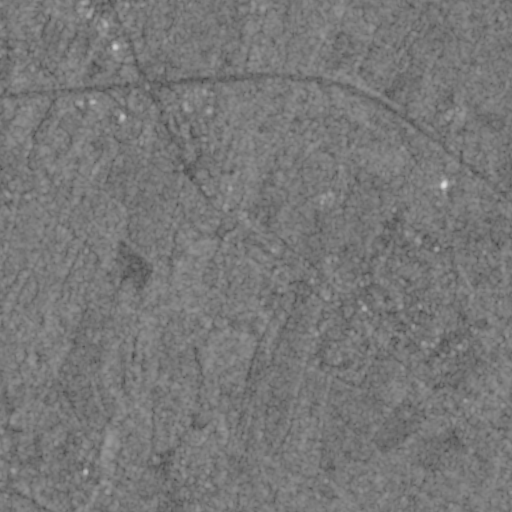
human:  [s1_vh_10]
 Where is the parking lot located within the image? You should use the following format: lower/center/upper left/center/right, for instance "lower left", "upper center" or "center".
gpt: The parking lot is located in the upper center of the image.
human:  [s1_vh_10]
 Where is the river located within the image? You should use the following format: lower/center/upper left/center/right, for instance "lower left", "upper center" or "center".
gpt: The river is located in the left of the image.
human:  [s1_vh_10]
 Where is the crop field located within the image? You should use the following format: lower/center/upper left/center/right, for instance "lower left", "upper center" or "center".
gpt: There is no crop field in the image.

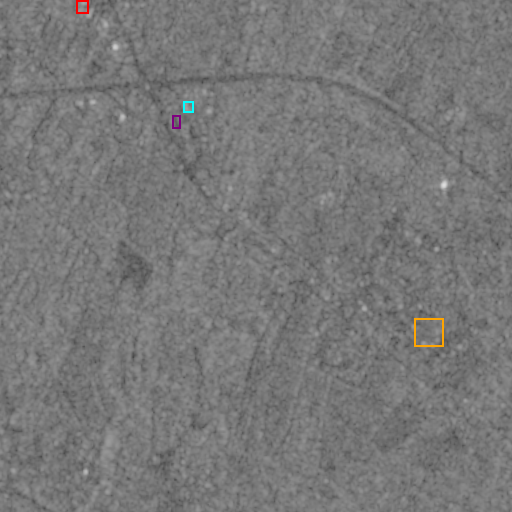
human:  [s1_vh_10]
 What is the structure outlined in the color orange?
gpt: The structure outlined in orange is a park.
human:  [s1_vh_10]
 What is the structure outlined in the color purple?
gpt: The structure outlined in purple is a parking lot.
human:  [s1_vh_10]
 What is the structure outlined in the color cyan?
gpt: The structure outlined in cyan is a building.
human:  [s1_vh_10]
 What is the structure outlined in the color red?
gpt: The structure outlined in red is a building.
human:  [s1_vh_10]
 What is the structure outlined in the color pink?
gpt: There is no pink outline.